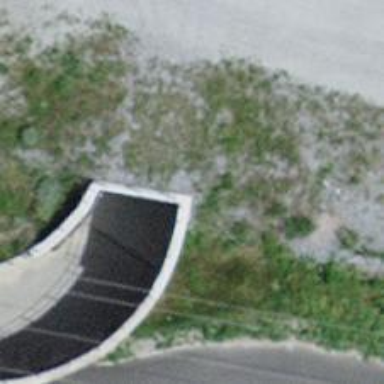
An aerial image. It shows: Retaining wall.